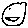
Label: smiley face